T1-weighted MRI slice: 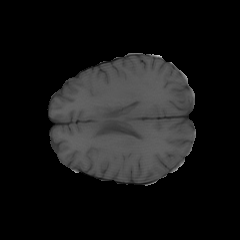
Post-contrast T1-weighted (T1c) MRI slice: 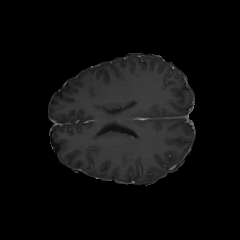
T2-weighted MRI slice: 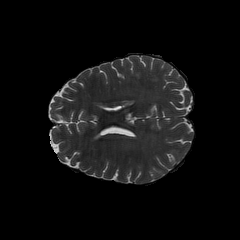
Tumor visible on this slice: no